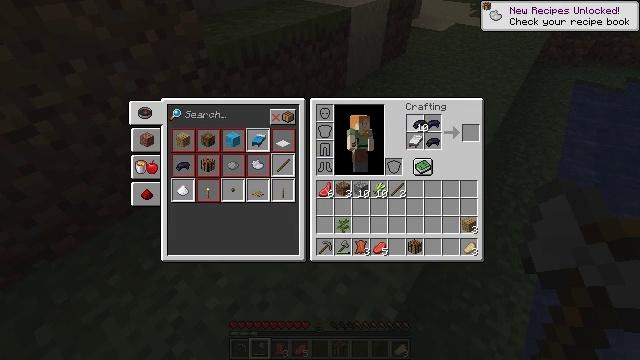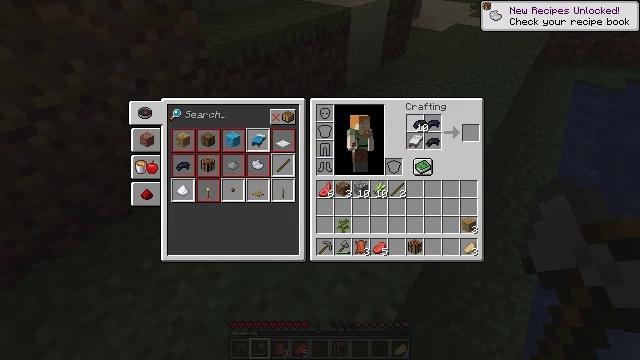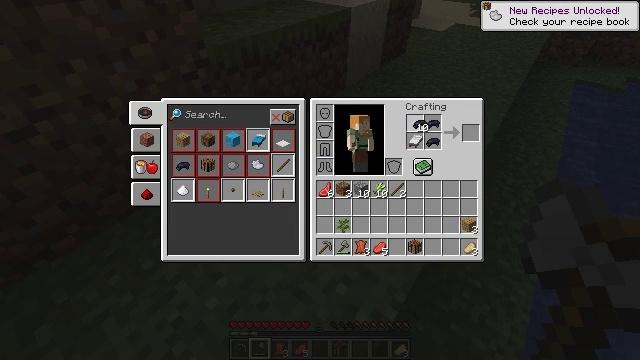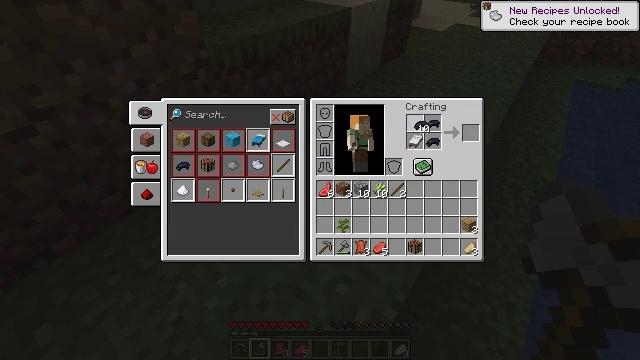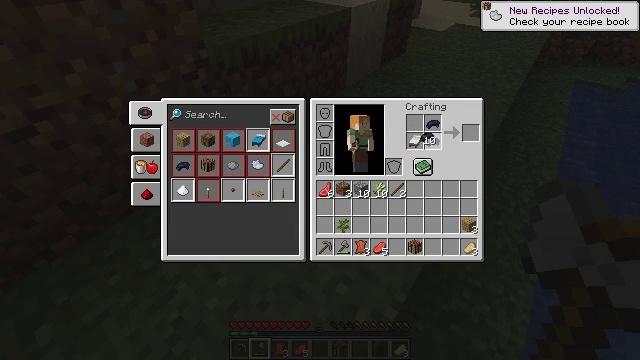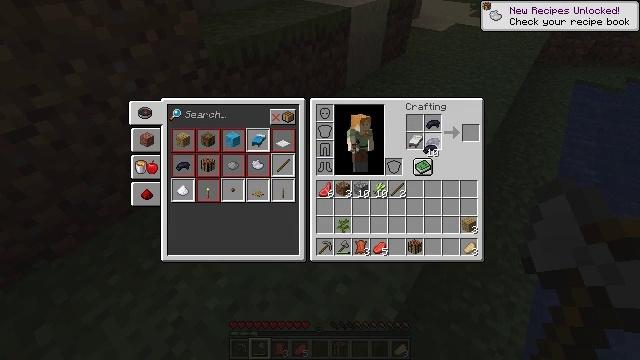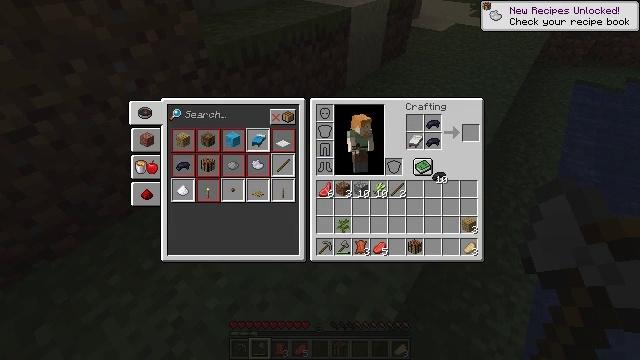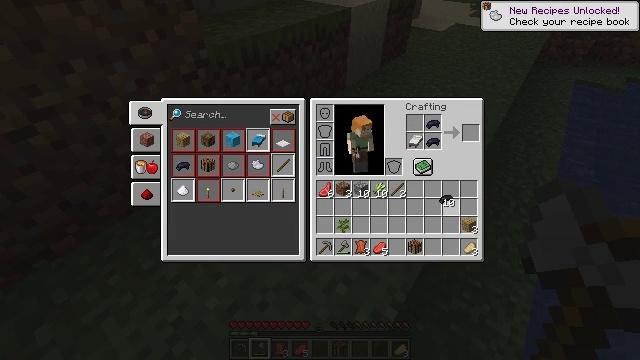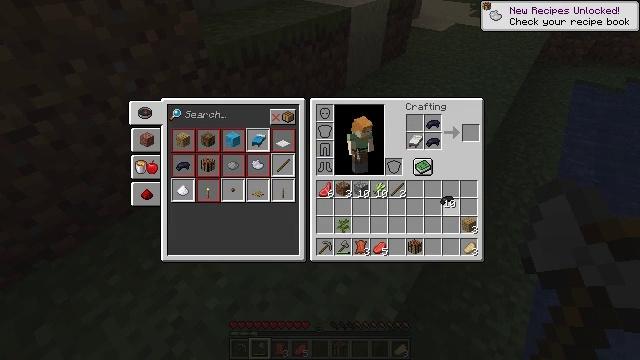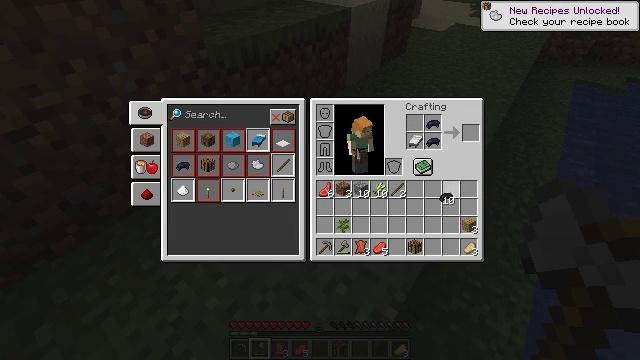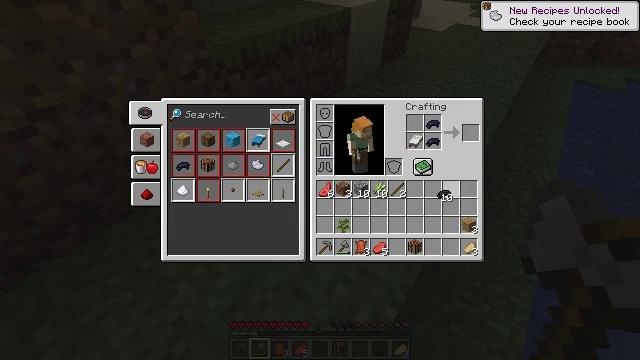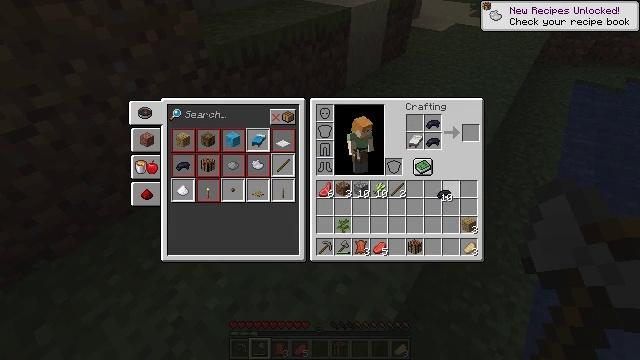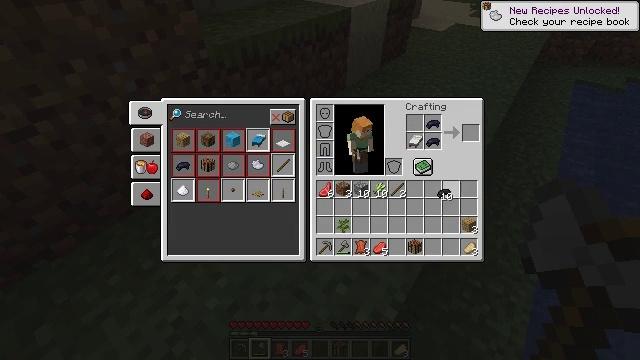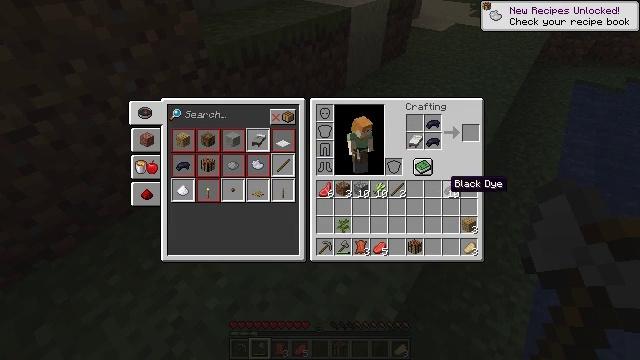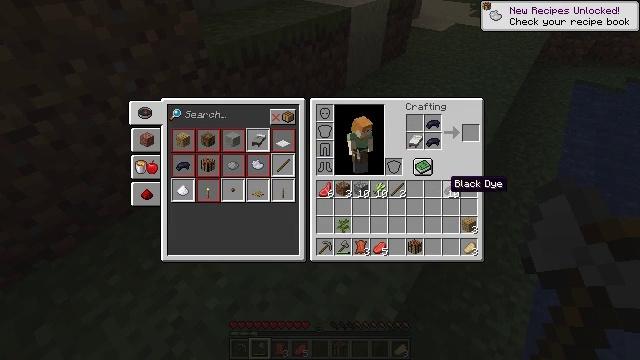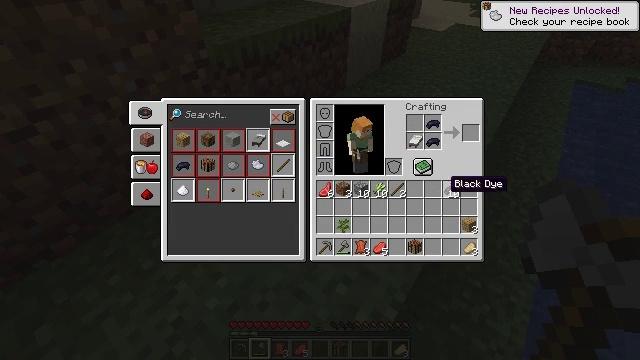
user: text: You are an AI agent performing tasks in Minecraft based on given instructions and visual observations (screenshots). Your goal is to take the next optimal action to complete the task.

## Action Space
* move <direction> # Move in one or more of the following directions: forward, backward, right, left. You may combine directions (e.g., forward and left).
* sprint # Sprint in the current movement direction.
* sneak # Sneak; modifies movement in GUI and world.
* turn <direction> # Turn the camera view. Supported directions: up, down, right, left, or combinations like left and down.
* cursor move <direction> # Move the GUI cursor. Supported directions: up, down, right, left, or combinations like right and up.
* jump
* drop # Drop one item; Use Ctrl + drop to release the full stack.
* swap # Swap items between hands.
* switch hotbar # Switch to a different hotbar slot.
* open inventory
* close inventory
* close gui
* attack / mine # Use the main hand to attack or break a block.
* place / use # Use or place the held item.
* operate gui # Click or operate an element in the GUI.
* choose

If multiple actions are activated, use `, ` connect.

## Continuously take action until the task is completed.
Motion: motion action
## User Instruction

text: Open the crafting table to make a black bed.
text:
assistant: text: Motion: operate gui
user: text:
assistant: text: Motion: operate gui
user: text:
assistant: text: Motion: no_op
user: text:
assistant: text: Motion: cursor move down
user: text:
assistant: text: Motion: cursor move down
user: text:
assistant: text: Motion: cursor move right and down
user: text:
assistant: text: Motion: cursor move right and down
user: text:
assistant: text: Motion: no_op
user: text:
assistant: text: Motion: no_op
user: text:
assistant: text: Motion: no_op
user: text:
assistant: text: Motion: operate gui
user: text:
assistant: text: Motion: operate gui
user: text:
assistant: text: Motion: no_op
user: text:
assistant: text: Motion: no_op
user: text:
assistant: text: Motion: no_op
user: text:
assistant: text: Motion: no_op
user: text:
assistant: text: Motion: no_op
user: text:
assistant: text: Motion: no_op
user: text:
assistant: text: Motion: no_op
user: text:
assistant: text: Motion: cursor move up
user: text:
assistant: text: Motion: cursor move up
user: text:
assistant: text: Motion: no_op
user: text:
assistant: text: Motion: no_op
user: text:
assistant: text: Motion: cursor move down
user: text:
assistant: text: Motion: no_op
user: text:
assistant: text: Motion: no_op
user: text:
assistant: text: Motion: no_op
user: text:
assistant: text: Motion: no_op
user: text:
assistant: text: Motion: no_op
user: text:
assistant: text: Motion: no_op